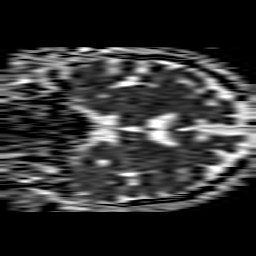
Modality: ADC
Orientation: coronal
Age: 63
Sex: female
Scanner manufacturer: philips
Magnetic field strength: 1.5 T
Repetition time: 3.681 s
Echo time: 0.09411 s